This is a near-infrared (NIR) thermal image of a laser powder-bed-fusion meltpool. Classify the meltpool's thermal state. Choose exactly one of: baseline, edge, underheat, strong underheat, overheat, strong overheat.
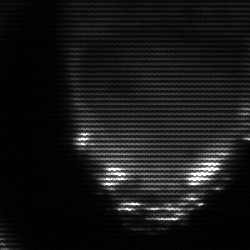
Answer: edge